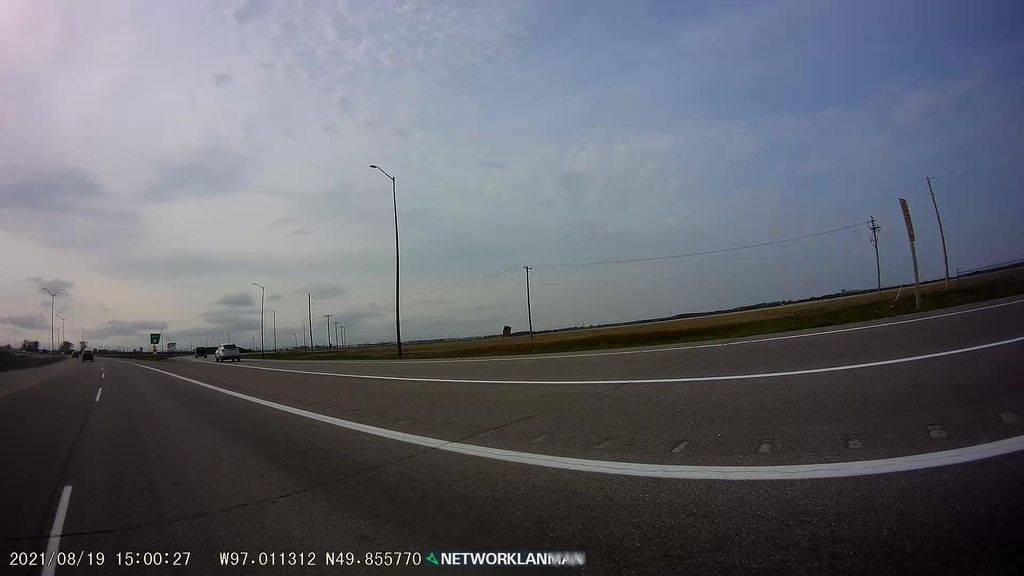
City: winnipeg